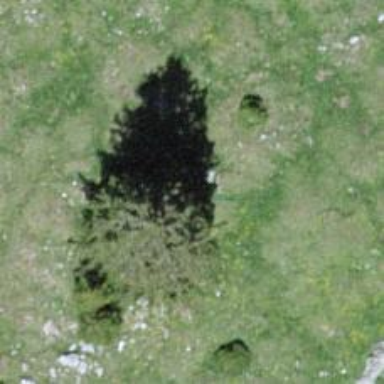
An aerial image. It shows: Needle-leaved tree in its natural environment.